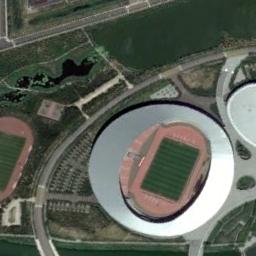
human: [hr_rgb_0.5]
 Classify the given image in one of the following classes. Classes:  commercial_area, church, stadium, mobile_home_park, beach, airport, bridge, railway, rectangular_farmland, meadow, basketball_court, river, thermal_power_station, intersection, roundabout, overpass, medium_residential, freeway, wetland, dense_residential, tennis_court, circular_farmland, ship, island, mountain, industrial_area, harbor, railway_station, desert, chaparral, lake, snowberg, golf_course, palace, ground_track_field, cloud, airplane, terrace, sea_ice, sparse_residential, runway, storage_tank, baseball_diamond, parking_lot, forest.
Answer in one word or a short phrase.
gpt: stadium